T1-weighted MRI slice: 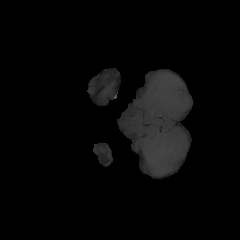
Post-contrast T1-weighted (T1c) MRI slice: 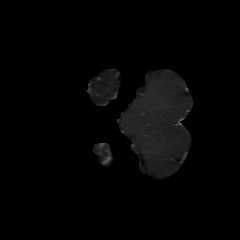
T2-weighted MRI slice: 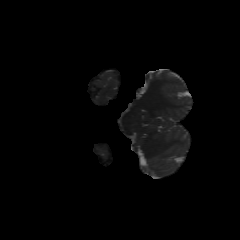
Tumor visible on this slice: no